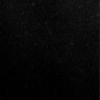
Label: dusty